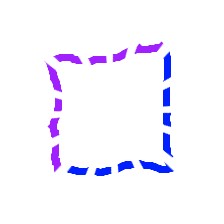
Shape: square